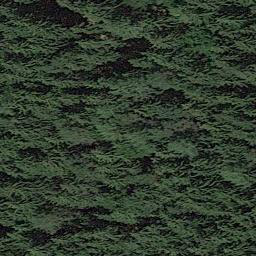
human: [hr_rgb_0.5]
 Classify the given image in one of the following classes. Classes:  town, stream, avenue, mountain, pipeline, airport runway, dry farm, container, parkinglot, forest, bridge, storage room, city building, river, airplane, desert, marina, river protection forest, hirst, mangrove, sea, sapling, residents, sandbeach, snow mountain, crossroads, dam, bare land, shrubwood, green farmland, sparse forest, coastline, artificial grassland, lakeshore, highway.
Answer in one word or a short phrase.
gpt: forest